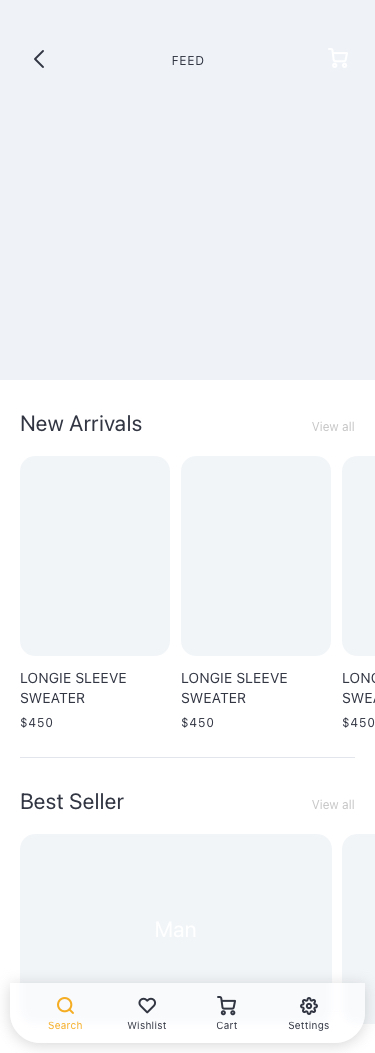
Text in this UI design:
Man
View all
Best Seller
Longie Sleeve Sweater
$450
Longie Sleeve Sweater
$450
Longie Sleeve Sweater
$450
View all
New Arrivals
FEED